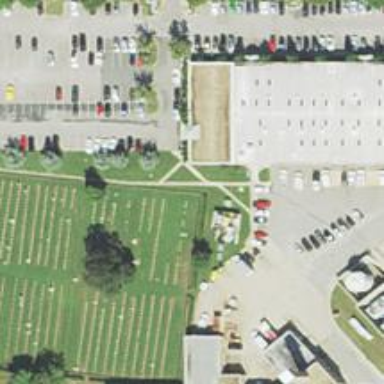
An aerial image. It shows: Cemetery.